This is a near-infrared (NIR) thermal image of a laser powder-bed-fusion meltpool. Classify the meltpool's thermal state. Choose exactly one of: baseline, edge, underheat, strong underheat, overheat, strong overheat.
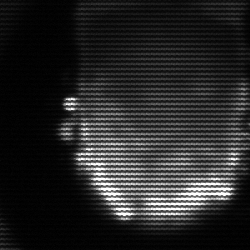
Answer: baseline